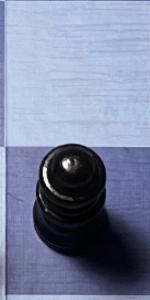
Label: Queen_Black